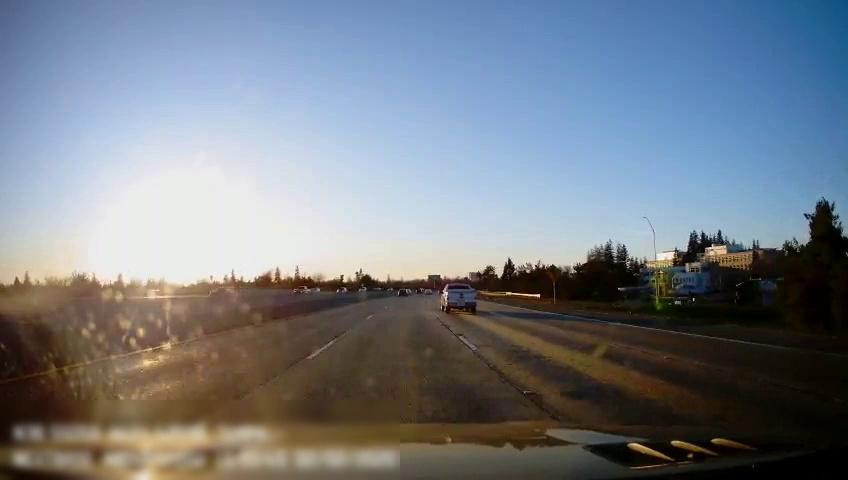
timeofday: Day
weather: Sunny
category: Drivable Space
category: Vehicles | Truck
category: Vehicles | Car
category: Vehicles | Car
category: Vehicles | SUV
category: Vehicles | Truck
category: Vehicles | Car
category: Lanes | Alternate Lane
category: Lanes | Alternate Lane
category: Lanes | Current Lane
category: Lanes | Current Lane
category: Lanes | Alternate Lane
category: Traffic | Signs
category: Traffic | Signs